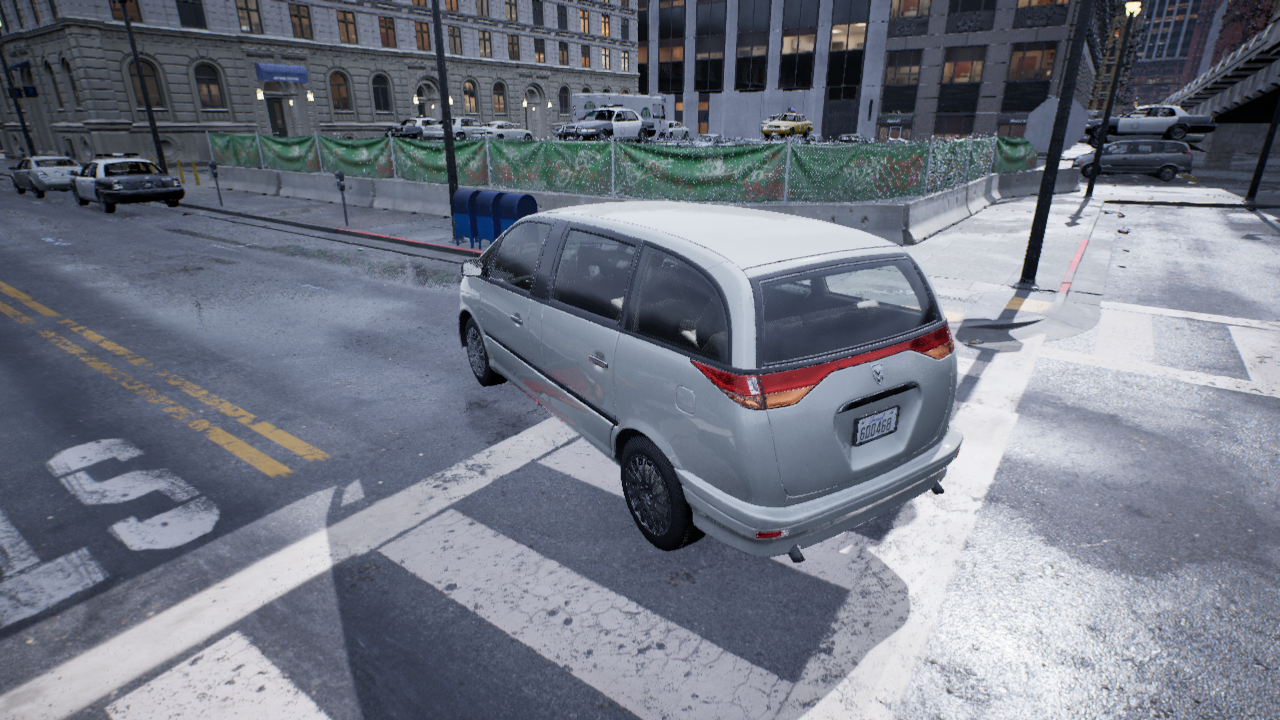
Venue: intersection
Lighting: overcast
Vehicle rig: minivan